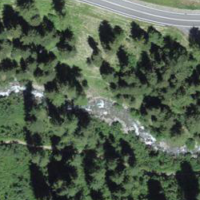
EUNIS habitat code: 43
Species observed at this site:
Stellaria nemorum